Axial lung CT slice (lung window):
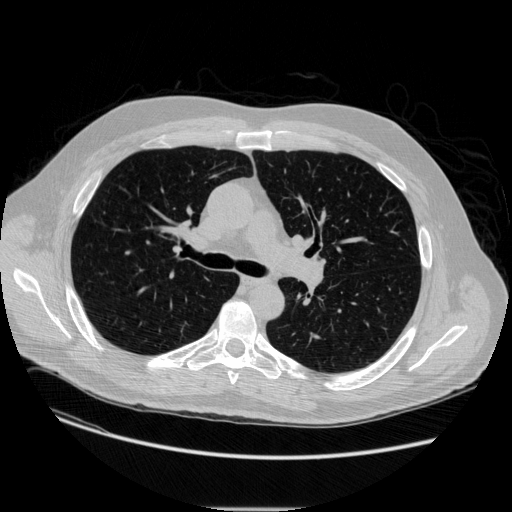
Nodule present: no